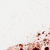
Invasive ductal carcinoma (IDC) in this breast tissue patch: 0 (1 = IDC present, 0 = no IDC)